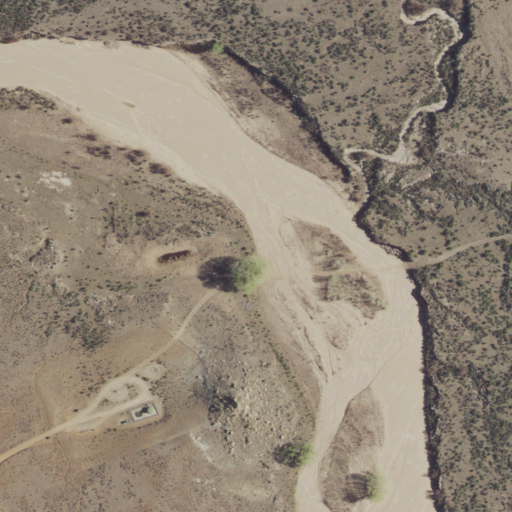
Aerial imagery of valley in New Mexico named Cañon de Camino containing shrub, open development, and woody wetlands